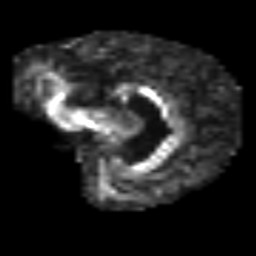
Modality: FA
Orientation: sagittal
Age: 54
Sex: female
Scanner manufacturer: siemens
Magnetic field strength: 3 T
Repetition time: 3.2 s
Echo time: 0.081 s